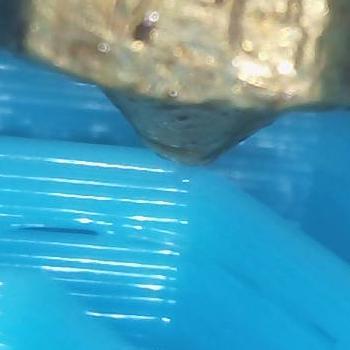
Flow rate: 224%